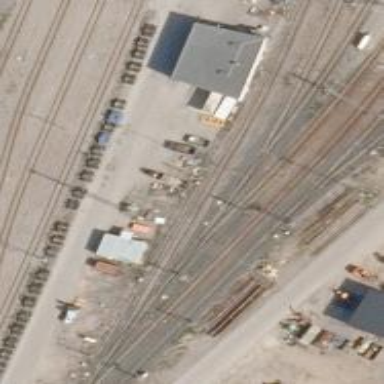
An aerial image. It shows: Railway yard with electrified contact lines.